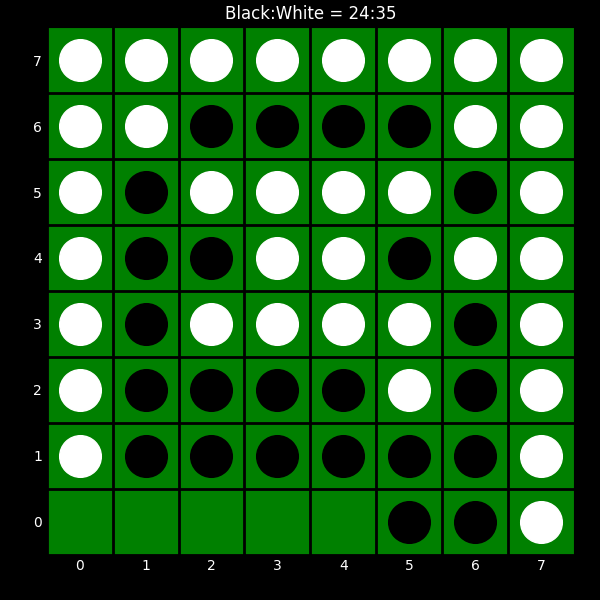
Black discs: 24
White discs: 35